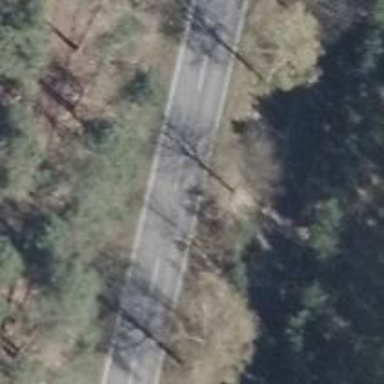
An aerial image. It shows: Secondary road with asphalt surface.